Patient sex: M
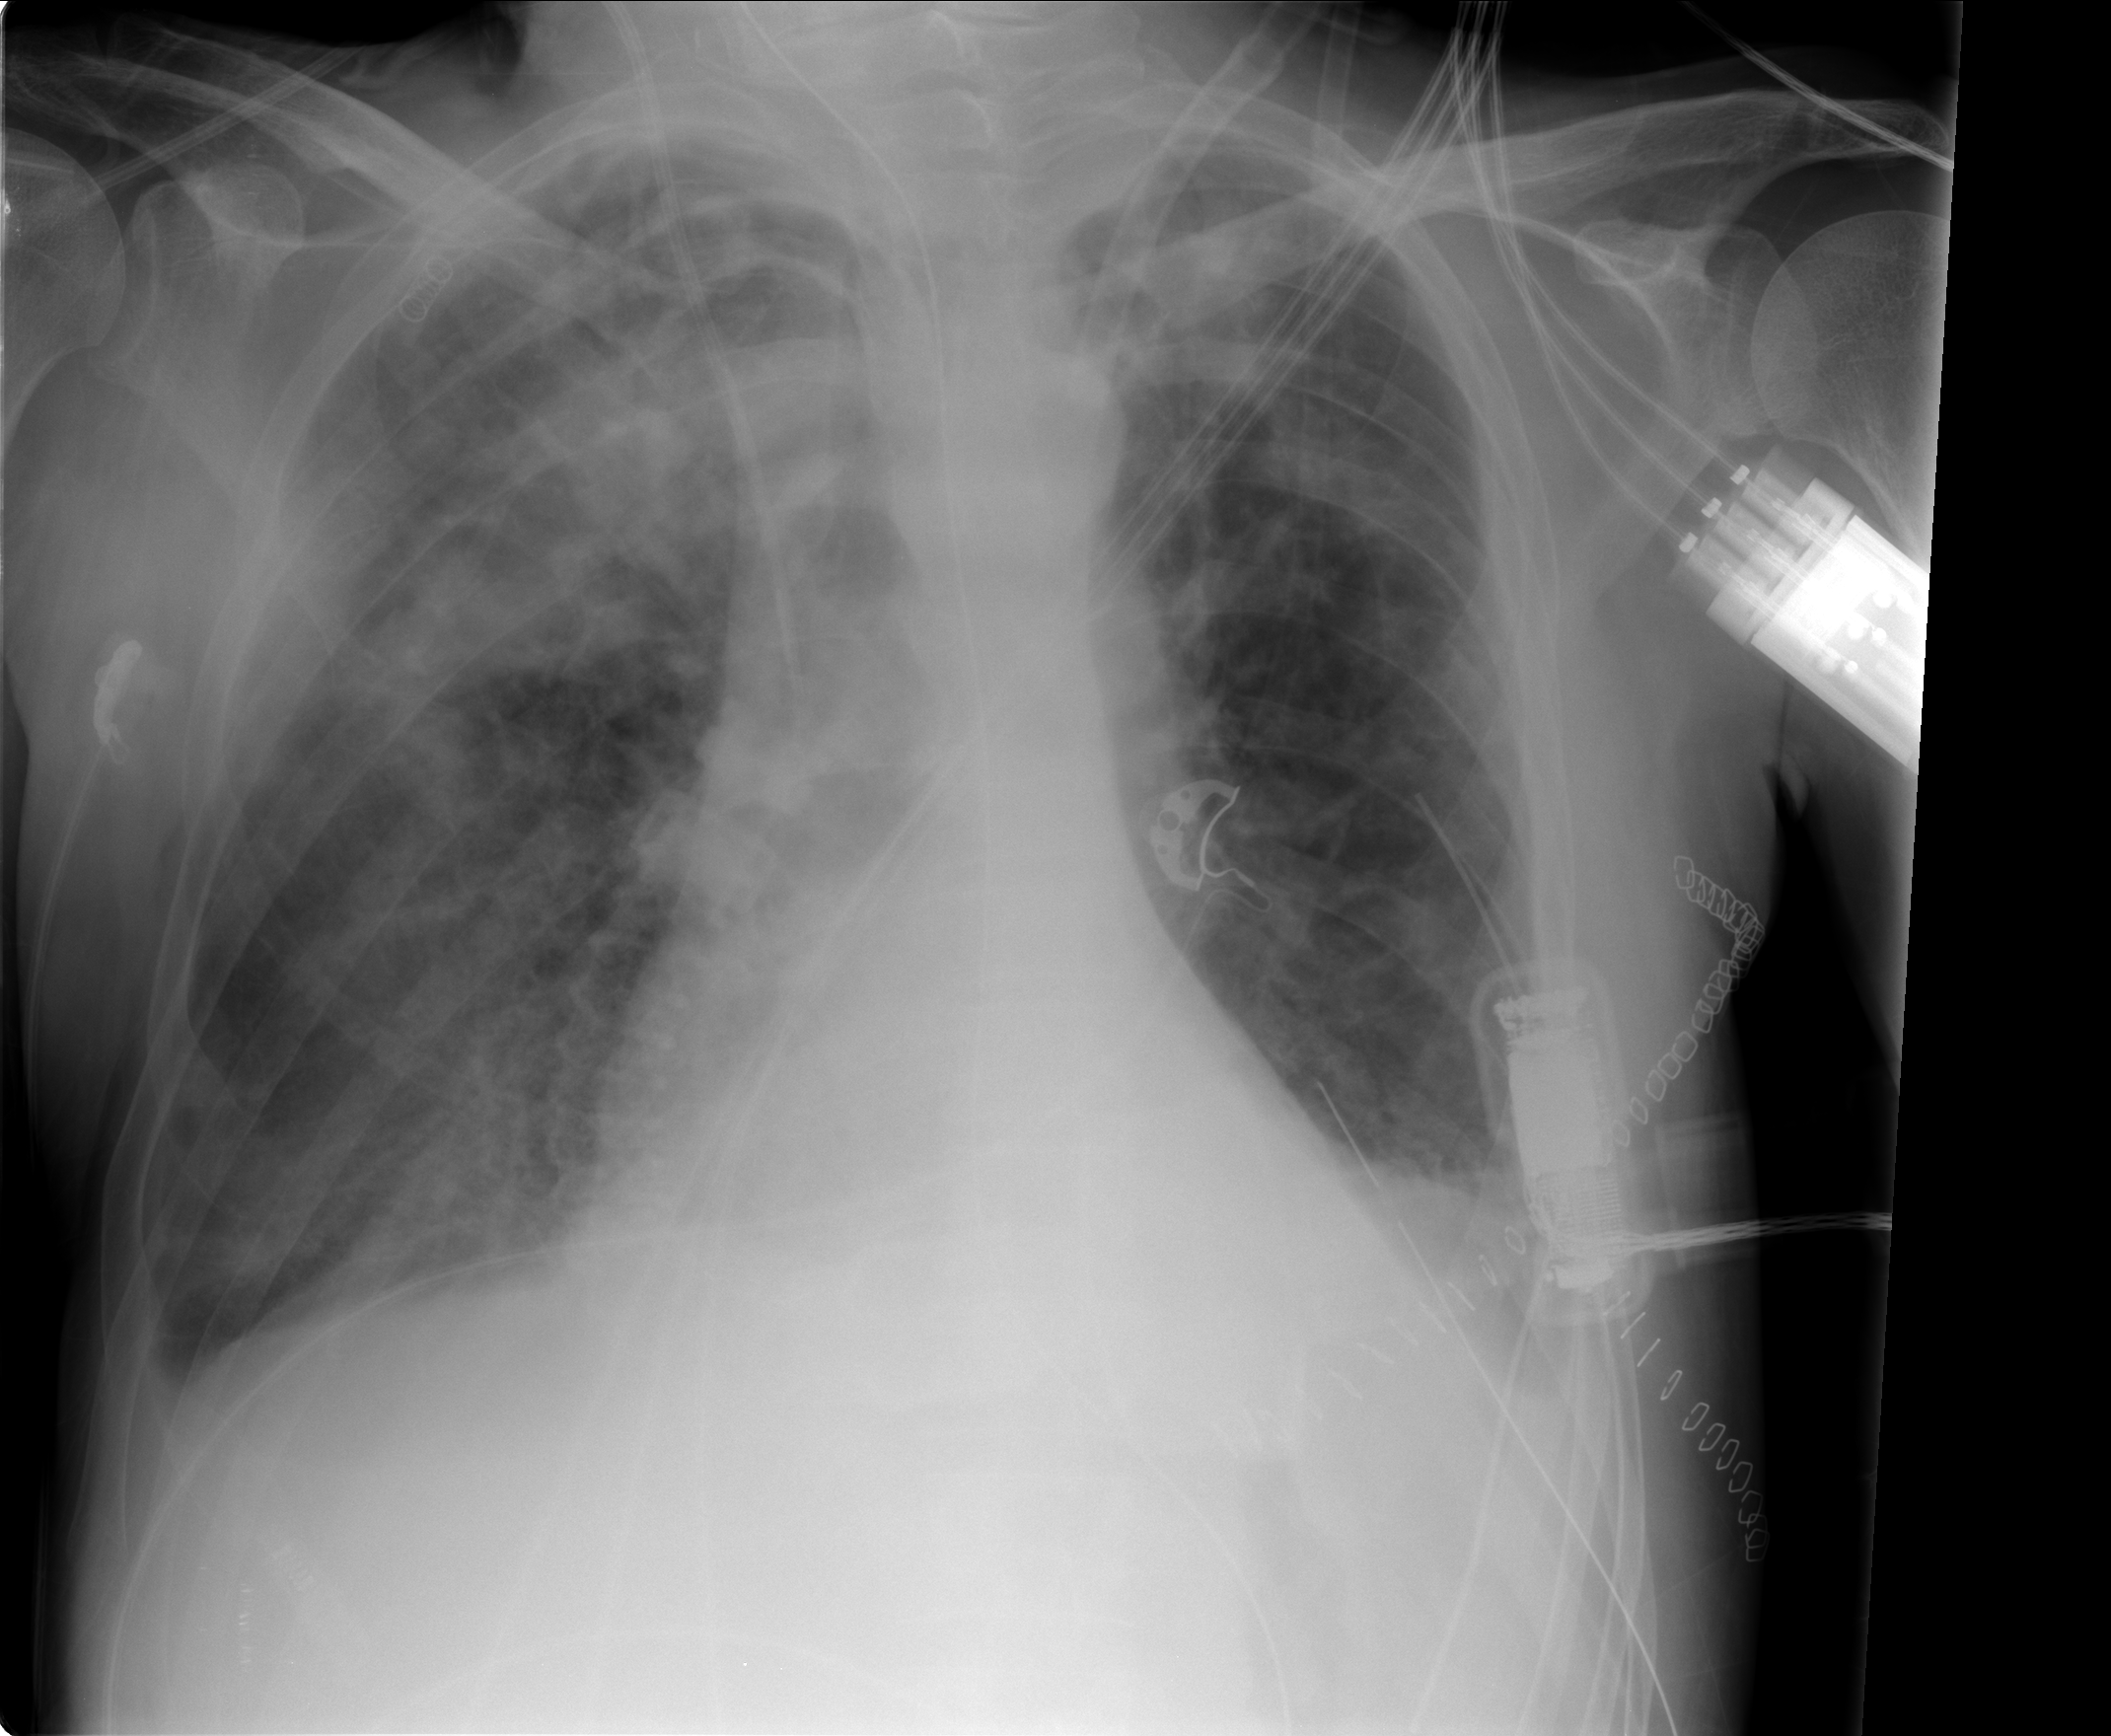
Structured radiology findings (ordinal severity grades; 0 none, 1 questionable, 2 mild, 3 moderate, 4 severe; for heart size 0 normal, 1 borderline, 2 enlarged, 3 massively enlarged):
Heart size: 0
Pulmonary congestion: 2
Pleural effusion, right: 1
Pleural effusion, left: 1
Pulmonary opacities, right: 3
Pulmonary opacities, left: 2
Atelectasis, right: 2
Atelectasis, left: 2